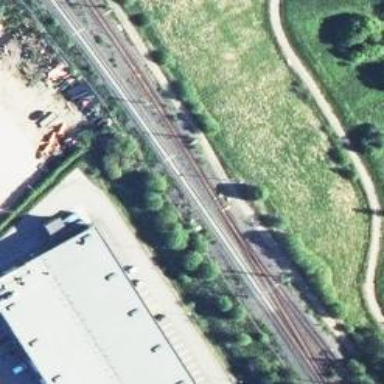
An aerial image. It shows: Railway track with continuous electrified contact lines.